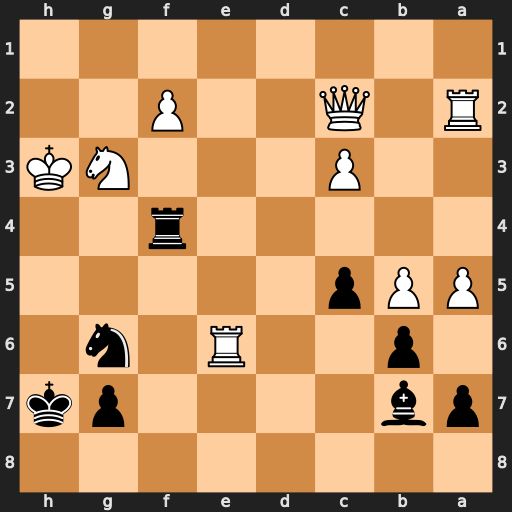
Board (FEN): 8/pb4pk/1p2R1n1/PPp5/5r2/2P3NK/R1Q2P2/8
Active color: b
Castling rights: -
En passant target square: -
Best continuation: Rh4#